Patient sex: M
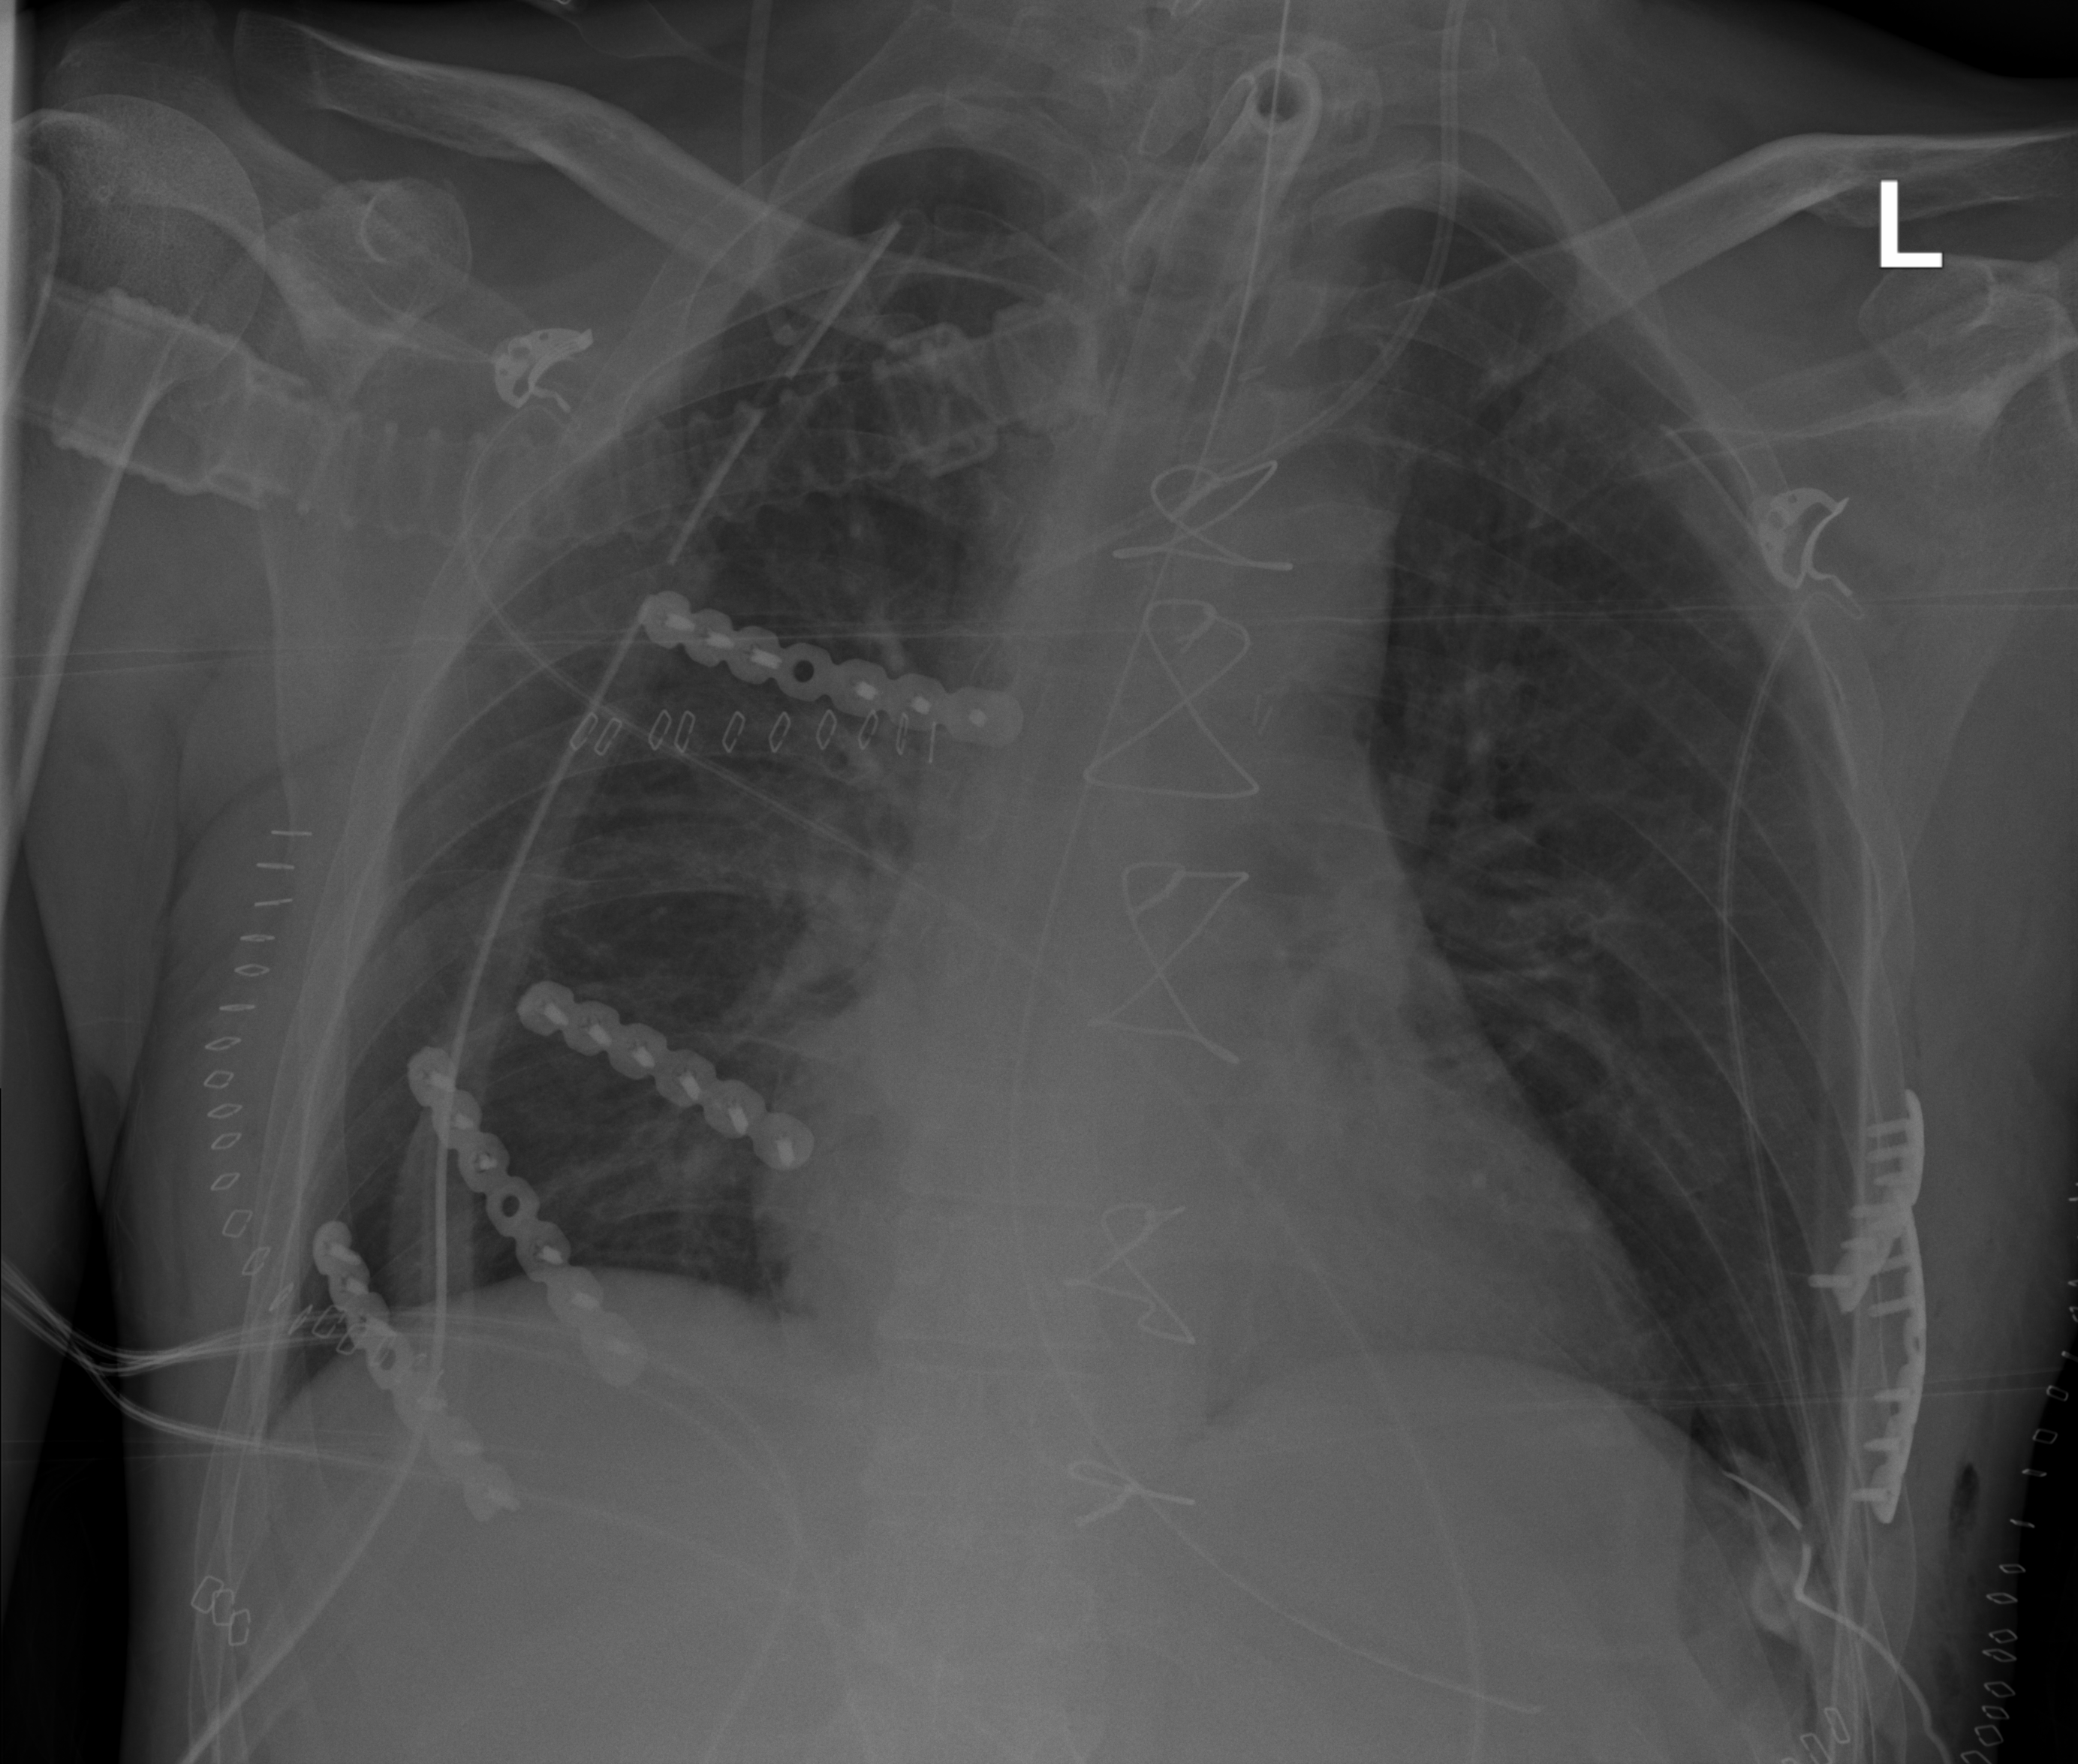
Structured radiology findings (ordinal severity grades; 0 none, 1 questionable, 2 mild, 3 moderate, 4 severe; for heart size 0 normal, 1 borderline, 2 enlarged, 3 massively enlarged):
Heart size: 0
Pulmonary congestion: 2
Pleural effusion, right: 0
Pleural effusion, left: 2
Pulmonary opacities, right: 0
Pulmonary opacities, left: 0
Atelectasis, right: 0
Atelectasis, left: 0